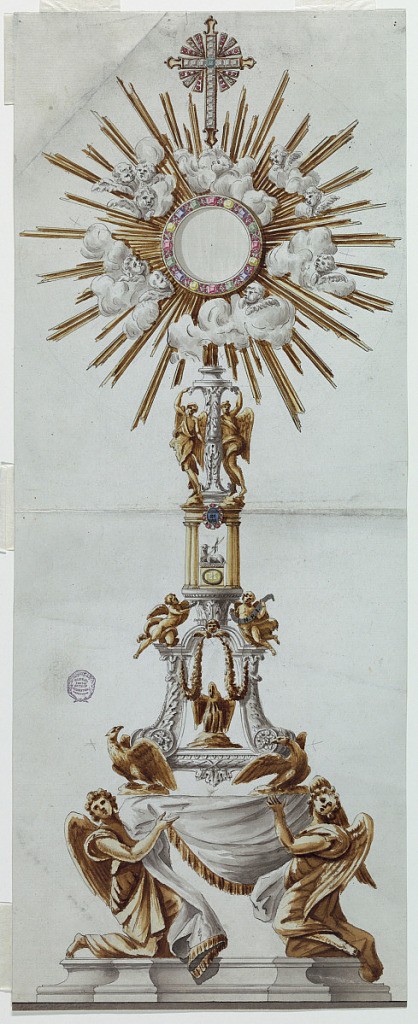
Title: Project for a Ostensory
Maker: Luigi Righetti, Italian, 1780 - 1819
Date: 1807
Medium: Graphite, pen and ink, brush and wash on paper
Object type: Drawing
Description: The shaft has the shape of a round pedestal below, which supports an urn, above which rises a baluster. The receptacle is surrounded by a glory of cherubim and rays. At top is a cross. Coloring suggests partial gilt.